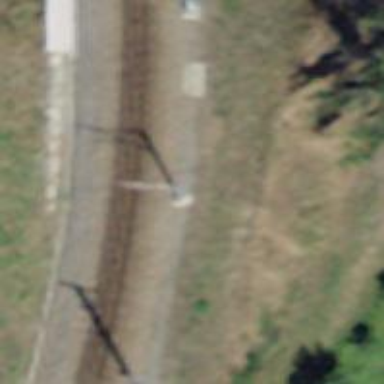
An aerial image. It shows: Catenary mast for power lines.